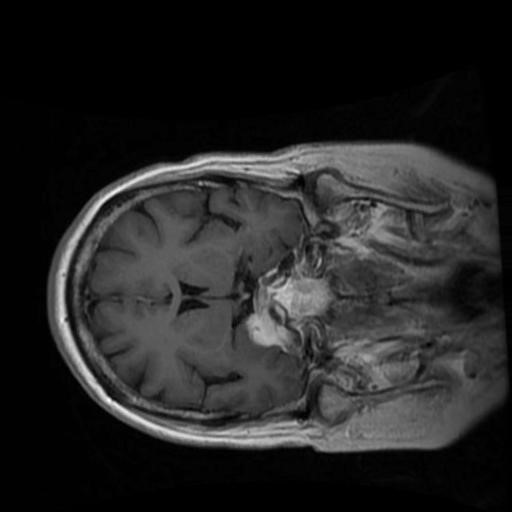
Label: brain_menin